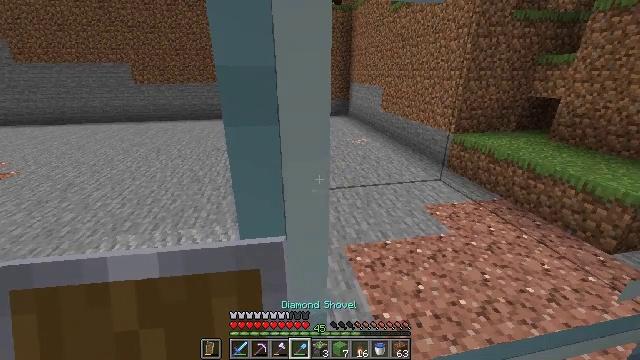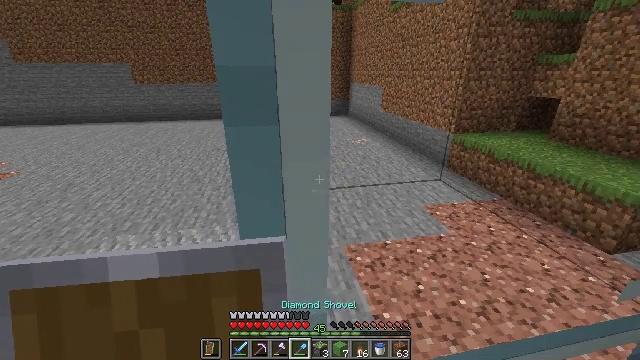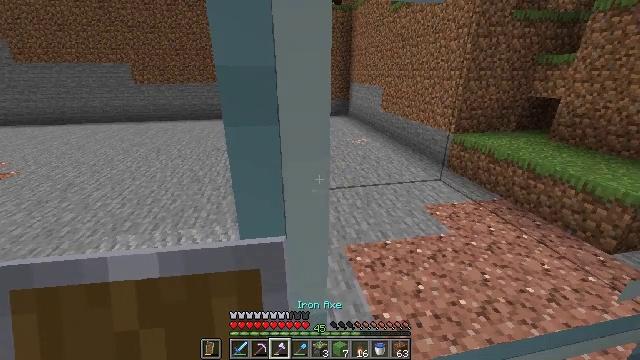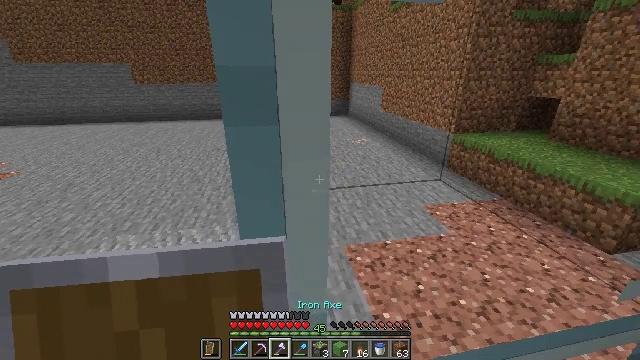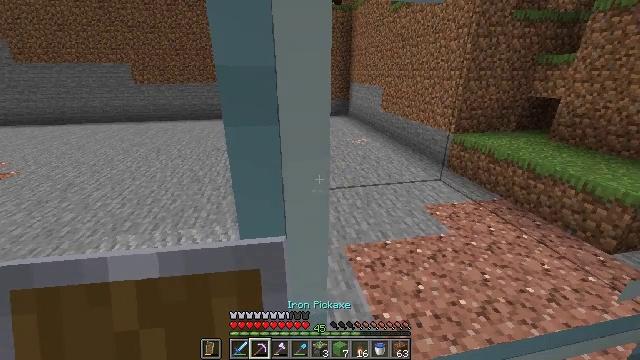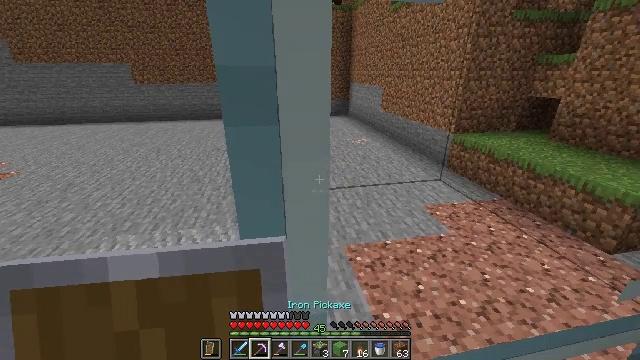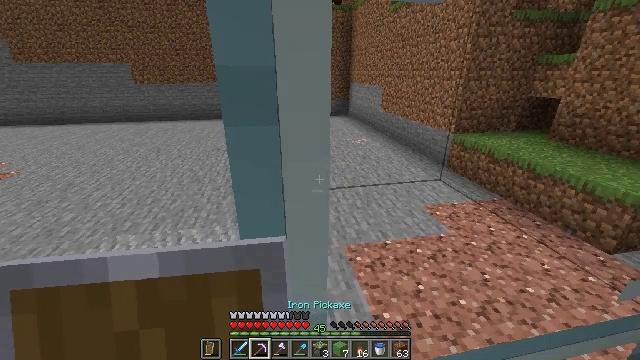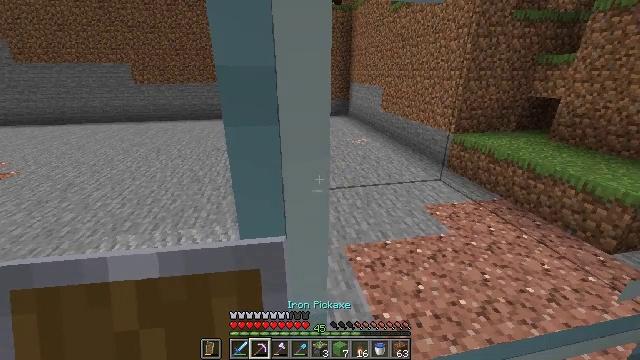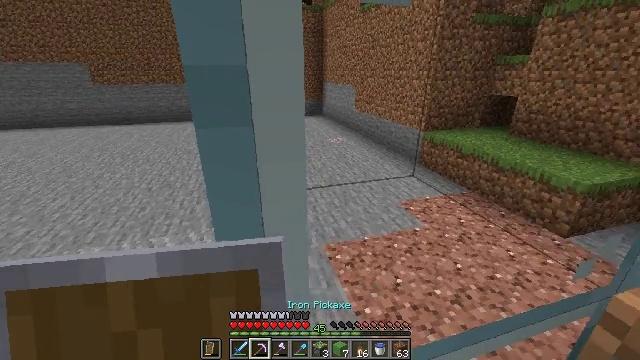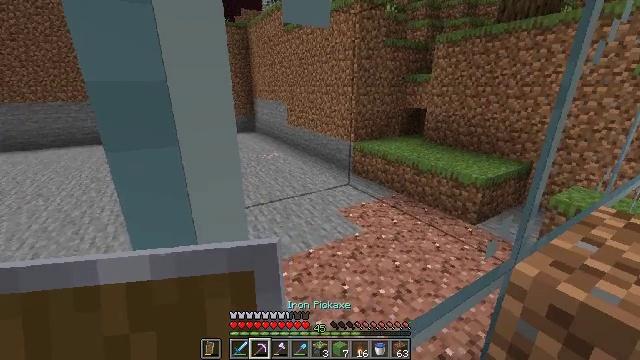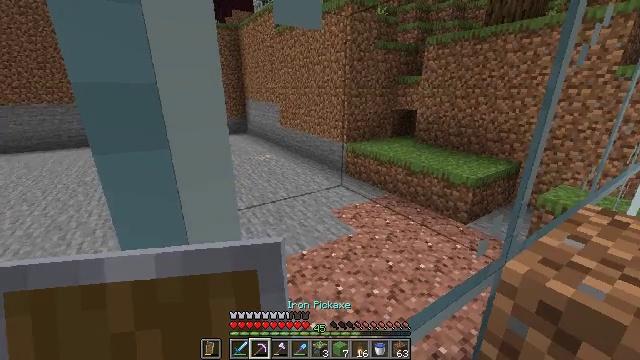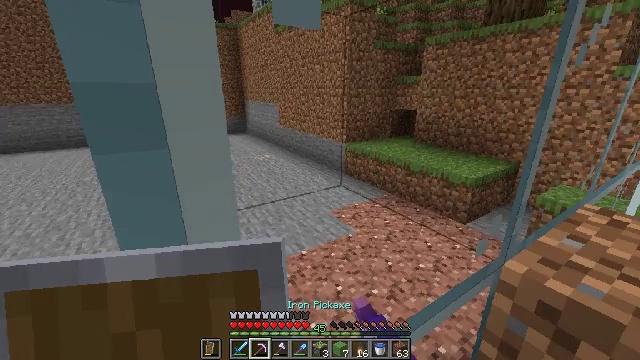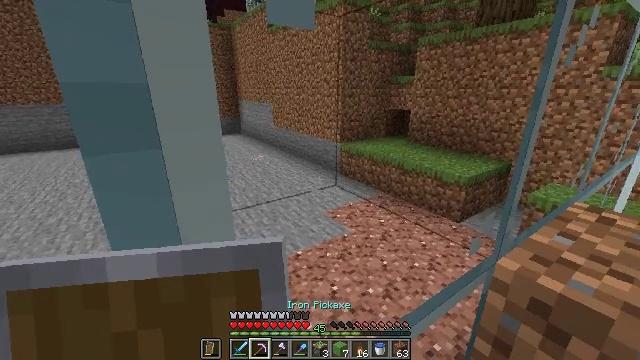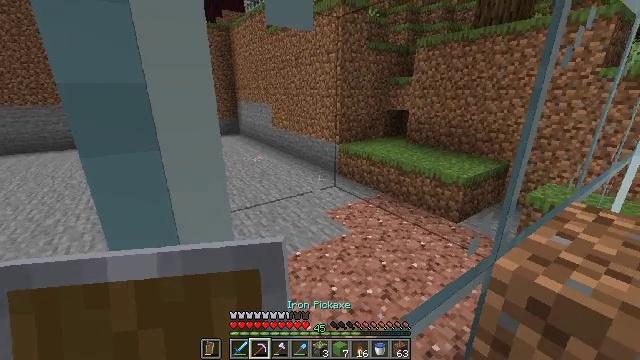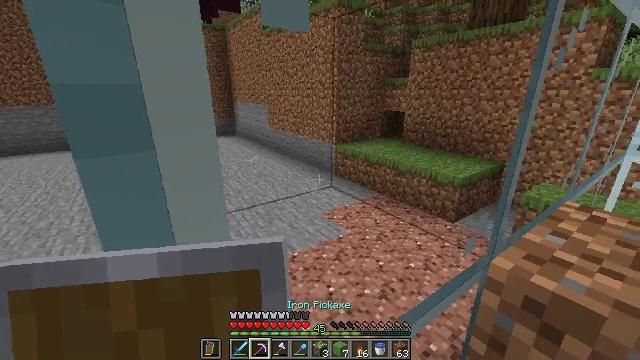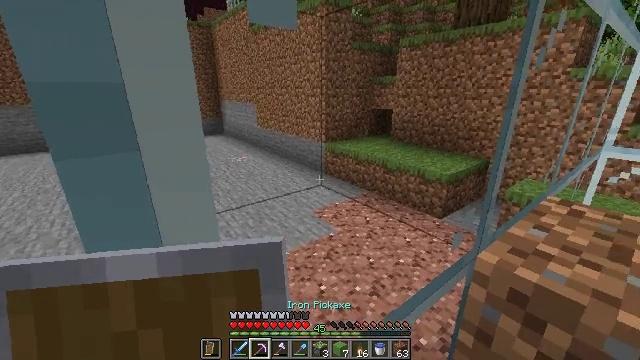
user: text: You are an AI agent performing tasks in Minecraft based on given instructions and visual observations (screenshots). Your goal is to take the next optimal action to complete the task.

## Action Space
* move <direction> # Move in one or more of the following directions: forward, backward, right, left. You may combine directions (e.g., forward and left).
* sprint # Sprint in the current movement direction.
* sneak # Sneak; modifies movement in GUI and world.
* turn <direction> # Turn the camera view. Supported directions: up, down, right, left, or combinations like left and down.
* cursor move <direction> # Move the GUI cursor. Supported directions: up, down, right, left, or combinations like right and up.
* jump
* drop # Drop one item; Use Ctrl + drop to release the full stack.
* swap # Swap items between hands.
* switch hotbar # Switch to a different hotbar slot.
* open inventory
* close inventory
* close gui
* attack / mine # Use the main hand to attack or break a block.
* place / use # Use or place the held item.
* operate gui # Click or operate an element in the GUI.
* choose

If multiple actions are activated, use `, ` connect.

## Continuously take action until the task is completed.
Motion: motion action
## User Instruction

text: Break the glass block.
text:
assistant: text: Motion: no_op
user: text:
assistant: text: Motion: no_op
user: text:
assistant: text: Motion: no_op
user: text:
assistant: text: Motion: no_op
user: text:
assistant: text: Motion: no_op
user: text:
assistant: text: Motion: no_op
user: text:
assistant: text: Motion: no_op
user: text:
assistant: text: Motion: turn right
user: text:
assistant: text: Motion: turn right and up
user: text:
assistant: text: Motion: turn right, attack / mine
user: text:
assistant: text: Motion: attack / mine
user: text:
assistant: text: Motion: turn right, attack / mine
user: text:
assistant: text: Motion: attack / mine
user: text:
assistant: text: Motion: no_op
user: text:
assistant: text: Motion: turn right
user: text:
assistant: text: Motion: turn right and down, attack / mine
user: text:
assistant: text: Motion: turn right, attack / mine
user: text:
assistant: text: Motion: turn right, attack / mine
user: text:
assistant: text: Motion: attack / mine
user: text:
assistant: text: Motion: attack / mine
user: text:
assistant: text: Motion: attack / mine
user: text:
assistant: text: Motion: attack / mine
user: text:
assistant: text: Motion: attack / mine
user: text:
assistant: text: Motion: attack / mine
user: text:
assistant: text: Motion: attack / mine
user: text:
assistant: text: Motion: attack / mine
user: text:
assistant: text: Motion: attack / mine
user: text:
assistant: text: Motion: turn right, attack / mine
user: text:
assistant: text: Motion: turn right and down, attack / mine
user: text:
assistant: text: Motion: attack / mine